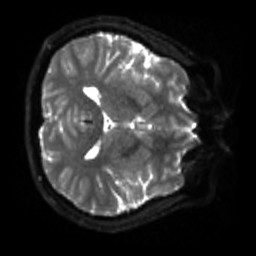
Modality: sbref
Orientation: axial
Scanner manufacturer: siemens
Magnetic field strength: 3 T
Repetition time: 4 s
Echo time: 0.0594 s